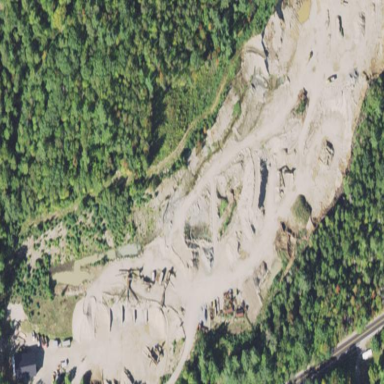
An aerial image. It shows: Quarry area.